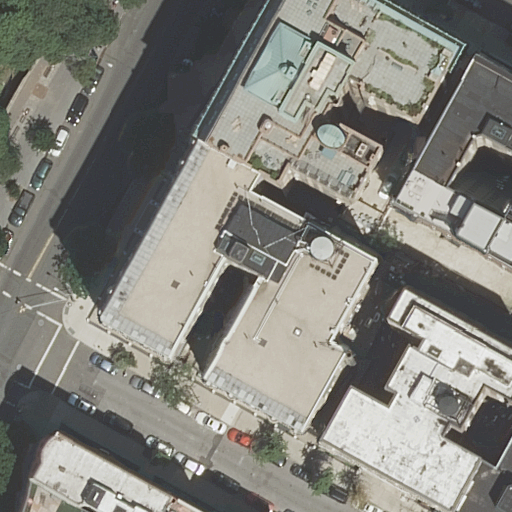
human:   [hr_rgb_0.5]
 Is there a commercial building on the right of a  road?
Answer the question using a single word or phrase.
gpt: no

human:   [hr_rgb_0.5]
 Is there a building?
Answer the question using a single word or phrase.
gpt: yes

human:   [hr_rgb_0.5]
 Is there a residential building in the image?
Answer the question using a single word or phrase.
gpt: yes

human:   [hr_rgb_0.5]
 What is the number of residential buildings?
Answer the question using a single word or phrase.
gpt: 7

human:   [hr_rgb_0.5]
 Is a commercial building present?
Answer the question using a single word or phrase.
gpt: no

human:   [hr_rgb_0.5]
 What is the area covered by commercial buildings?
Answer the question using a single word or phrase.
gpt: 0m2

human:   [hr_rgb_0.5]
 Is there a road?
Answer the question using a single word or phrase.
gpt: yes

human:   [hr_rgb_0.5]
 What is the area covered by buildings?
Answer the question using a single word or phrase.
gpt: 4377m2

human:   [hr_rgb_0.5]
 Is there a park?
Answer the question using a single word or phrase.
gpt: yes

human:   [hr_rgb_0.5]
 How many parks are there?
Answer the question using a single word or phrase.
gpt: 1

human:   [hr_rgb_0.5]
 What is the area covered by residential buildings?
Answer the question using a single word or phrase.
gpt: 4377m2

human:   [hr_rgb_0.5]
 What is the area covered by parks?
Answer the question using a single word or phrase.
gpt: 434m2

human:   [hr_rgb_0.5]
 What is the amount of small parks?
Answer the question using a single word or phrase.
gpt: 0

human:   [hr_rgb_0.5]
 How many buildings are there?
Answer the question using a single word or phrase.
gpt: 7

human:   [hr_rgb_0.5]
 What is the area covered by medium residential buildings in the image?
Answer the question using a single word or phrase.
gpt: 684m2

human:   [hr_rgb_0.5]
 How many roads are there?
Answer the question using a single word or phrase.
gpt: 2

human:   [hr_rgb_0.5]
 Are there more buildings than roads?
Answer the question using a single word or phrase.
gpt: yes

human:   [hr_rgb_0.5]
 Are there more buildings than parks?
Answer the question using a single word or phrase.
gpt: yes

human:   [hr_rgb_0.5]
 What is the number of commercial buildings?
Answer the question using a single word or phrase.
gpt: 0

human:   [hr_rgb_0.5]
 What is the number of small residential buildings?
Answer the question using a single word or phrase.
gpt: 2

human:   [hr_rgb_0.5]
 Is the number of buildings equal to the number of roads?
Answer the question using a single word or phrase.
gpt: no

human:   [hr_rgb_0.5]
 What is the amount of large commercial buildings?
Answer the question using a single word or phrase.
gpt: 0

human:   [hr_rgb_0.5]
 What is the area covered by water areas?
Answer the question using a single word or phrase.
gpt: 0m2

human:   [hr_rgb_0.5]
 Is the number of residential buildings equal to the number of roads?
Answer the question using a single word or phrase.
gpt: no

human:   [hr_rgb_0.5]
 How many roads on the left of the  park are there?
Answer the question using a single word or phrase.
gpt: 0

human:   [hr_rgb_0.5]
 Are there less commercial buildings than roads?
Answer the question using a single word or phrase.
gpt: yes

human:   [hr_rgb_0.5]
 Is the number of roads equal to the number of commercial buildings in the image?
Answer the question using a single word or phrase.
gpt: no

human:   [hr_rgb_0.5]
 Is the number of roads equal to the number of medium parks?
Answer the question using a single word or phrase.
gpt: no

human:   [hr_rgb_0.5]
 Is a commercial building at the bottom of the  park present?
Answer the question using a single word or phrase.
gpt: no

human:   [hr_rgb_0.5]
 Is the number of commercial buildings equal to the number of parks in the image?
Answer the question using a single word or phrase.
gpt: no

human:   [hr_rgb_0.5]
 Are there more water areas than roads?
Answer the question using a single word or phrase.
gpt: no

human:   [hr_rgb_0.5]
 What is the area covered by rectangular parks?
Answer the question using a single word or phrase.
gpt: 434m2

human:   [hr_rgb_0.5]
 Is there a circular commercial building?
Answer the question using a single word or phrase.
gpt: no

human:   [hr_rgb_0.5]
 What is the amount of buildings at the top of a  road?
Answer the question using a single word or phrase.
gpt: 2

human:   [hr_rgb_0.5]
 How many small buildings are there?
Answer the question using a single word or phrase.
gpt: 2

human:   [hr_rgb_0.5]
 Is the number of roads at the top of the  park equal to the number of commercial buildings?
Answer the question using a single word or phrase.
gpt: yes

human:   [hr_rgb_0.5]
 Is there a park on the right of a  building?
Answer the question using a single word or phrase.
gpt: no

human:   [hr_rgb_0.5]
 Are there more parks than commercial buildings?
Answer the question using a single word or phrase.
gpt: yes

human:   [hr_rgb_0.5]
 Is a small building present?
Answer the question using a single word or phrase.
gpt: yes

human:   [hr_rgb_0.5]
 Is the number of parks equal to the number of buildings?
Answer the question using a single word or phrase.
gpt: no

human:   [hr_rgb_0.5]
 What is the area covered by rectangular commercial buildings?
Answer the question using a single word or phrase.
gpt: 0m2

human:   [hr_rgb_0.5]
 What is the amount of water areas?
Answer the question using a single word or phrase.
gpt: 0

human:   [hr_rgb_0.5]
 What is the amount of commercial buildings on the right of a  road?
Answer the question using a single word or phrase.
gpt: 0

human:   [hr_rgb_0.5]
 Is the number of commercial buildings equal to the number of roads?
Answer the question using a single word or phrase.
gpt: no

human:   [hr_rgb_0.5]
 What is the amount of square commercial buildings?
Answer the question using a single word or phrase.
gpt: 0

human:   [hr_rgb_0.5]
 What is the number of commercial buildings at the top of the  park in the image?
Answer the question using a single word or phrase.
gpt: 0

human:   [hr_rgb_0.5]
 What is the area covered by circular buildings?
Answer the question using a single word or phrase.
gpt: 0m2

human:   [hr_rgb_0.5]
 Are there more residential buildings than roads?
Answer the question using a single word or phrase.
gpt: yes

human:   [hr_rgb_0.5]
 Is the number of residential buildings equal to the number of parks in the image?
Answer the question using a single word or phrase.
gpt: no

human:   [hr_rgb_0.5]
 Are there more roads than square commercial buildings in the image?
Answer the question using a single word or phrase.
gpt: yes

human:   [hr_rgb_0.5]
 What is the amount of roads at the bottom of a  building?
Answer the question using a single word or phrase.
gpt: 1

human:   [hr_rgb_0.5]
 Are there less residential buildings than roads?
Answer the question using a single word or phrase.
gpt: no

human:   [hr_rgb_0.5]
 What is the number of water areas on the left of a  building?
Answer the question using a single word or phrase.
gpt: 0

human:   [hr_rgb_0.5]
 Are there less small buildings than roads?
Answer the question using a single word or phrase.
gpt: no

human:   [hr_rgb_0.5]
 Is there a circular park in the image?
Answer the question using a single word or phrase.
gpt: no

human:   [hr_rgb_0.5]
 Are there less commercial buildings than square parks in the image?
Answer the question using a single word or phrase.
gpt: no

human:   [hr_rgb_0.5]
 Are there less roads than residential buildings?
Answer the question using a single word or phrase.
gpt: yes

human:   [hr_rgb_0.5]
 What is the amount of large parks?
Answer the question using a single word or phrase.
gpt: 0

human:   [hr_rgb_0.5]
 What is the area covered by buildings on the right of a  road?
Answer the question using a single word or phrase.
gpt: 4083m2

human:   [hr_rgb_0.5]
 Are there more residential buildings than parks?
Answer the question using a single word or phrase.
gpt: yes

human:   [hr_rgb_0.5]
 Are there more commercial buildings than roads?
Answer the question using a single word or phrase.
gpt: no

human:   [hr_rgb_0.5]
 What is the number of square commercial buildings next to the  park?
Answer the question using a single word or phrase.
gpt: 0

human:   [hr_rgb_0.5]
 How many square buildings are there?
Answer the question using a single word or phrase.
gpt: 0

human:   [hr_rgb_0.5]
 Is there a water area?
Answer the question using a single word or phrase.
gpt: no